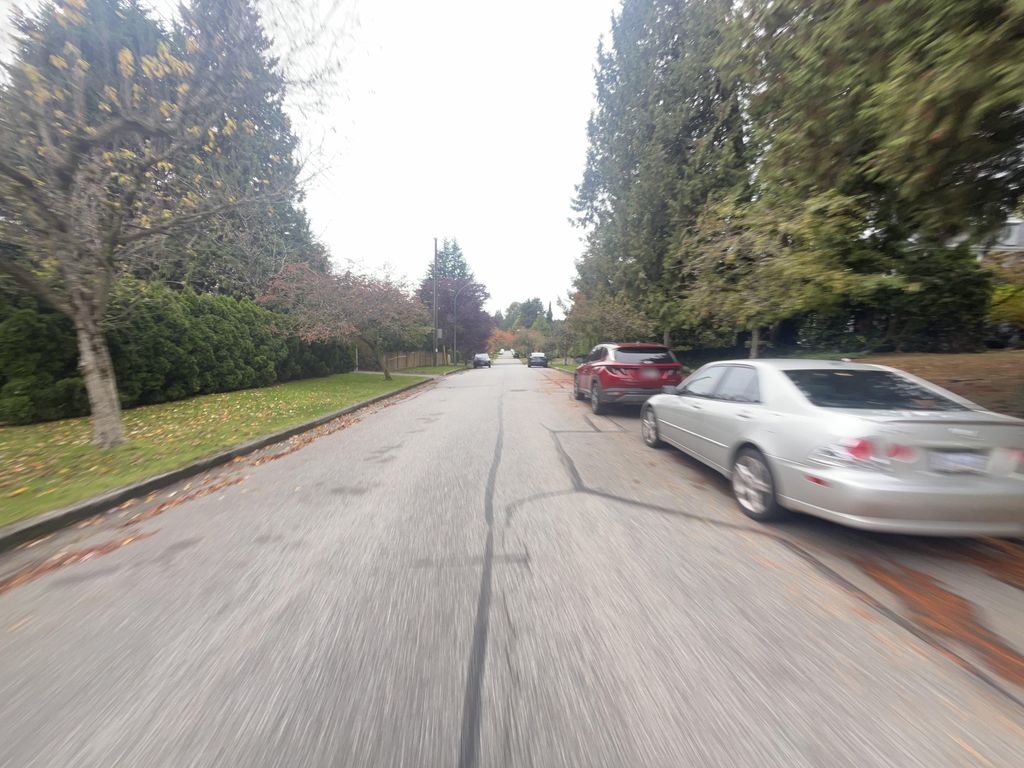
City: vancouver